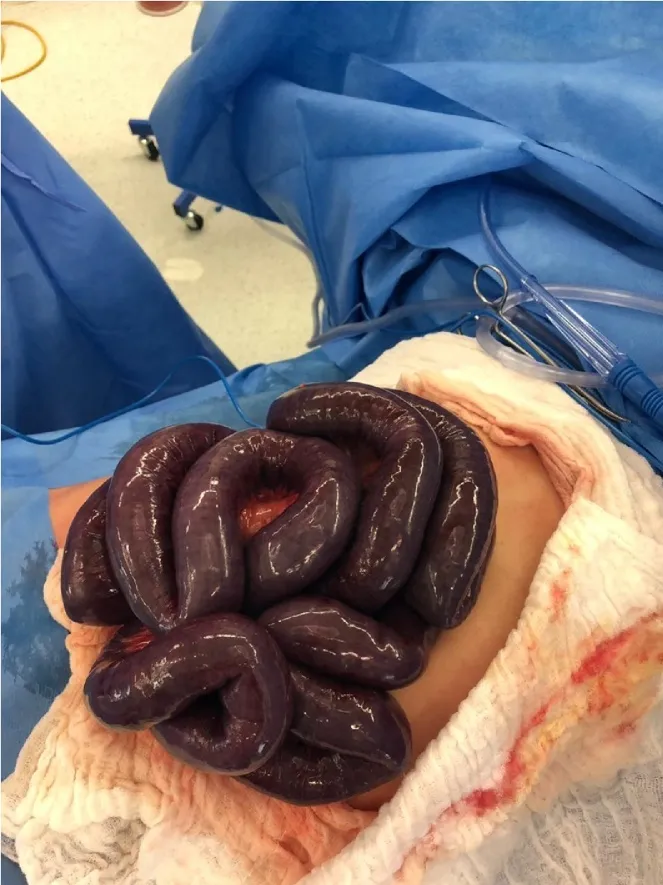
Laparotomy showing ischemic bowels.
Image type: medical_photograph (other_medical_photograph)